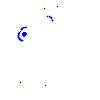
Particle: kaon